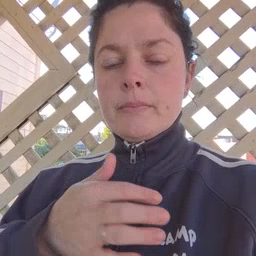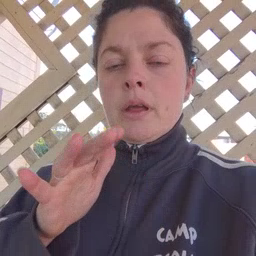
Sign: because